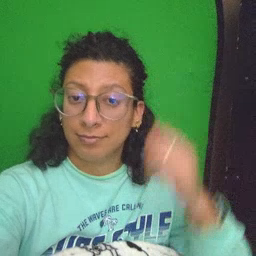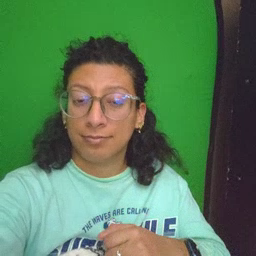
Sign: hat